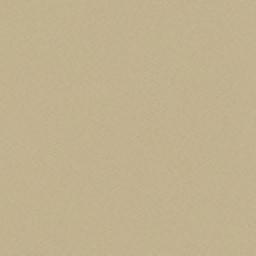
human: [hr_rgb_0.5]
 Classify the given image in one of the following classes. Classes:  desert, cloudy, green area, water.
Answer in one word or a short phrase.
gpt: desert